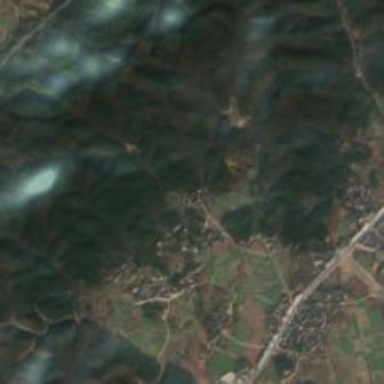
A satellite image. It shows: Small hamlet.